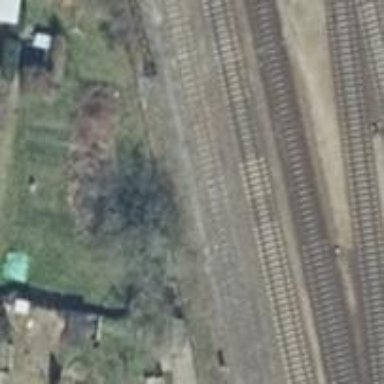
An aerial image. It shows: Disused railway yard.